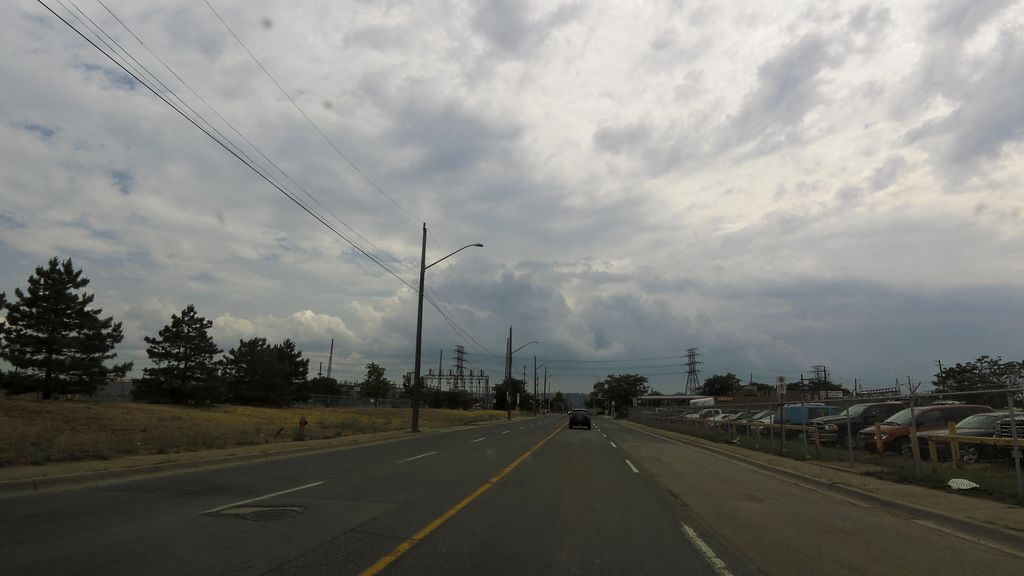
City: hamilton